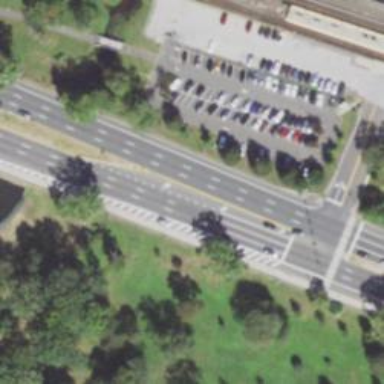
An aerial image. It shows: Trunk highway.